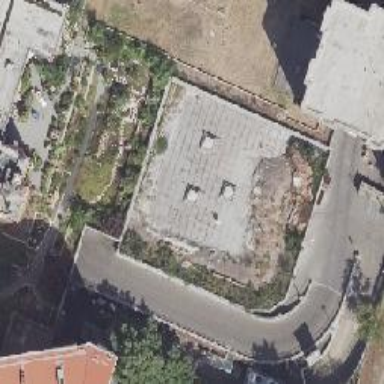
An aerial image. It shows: Rooftop parking area.